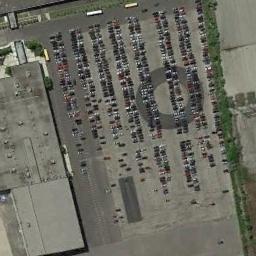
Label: parking_lot